Question: I tried to run the following code but it gets this error:
> Fatal error: Uncaught exception 'PDOException' with message 'SQLSTATE[42S22]: Column not found: 1054 Unknown column 'ani123' in 'where clause'' in D:\xampp\htdocs\New folder\FINAL PROJECT\QQUIZ\admin\teacher\t_action.php:44 Stack trace: #0 D:\xampp\htdocs\New folder\FINAL PROJECT\QQUIZ\admin\teacher\t_action.php(44): PDO->exec('DELETE FROM 'qu...') #1 {main} thrown in D:\xampp\htdocs\New folder\FINAL PROJECT\QQUIZ\admin\teacher\t_action.php on line 44
Here is my code:
'''
$dltQuizesSql = "DELETE FROM 'quizes' WHERE 'username'=".$_GET['user']; // line 44
$stmt1 = $conn->exec($dltQuizesSql);
'''
And here is an image of my table:

'username' exists in my table but I still get the error.
How can I solve it?
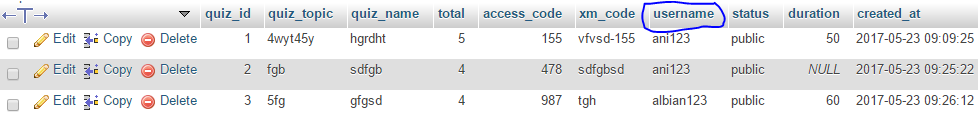
Answer: 1) string should be enclosed by single quotes
'''
"DELETE FROM quizes WHERE username='".$_GET['user']."'";
'''
2) Remove semicolon inside the brackets
'''
( $stmt1 = $conn->exec($dltQuizesSql);)
'''